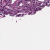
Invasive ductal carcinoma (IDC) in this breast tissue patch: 1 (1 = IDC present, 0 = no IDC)